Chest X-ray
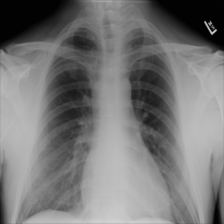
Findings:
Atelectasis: negative
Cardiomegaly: negative
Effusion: negative
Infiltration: negative
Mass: negative
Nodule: negative
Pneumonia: negative
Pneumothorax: negative
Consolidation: negative
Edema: negative
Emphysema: negative
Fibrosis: negative
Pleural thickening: negative
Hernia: negative